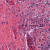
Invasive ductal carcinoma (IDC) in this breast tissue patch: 1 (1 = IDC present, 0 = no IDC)